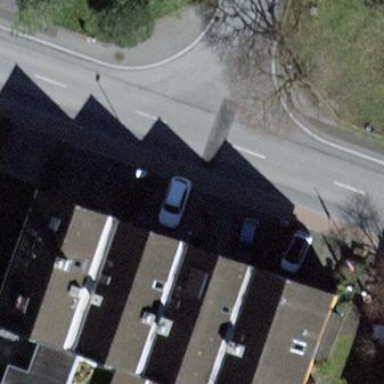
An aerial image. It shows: Semi-detached house.